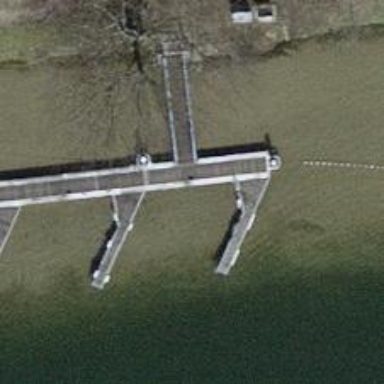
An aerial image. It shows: Man-made pier.